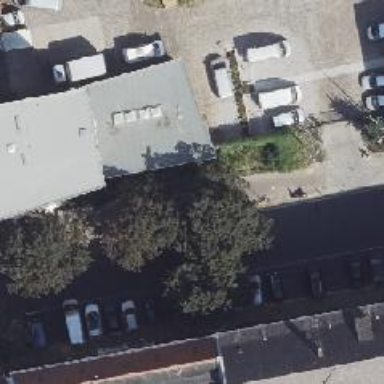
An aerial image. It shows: Urban tree with broadleaved deciduous leaves.